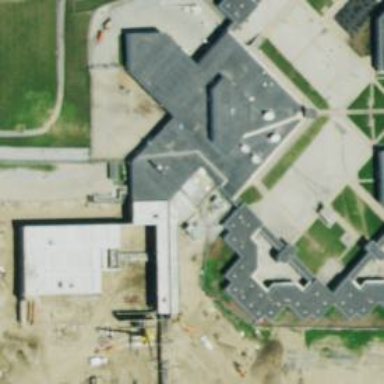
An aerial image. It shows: Prison building.